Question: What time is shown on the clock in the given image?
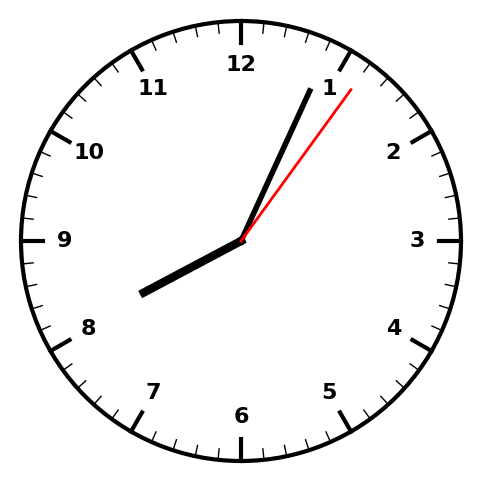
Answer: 08:04:06